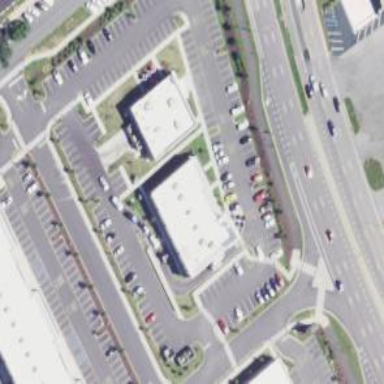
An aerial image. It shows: Parking space is available.